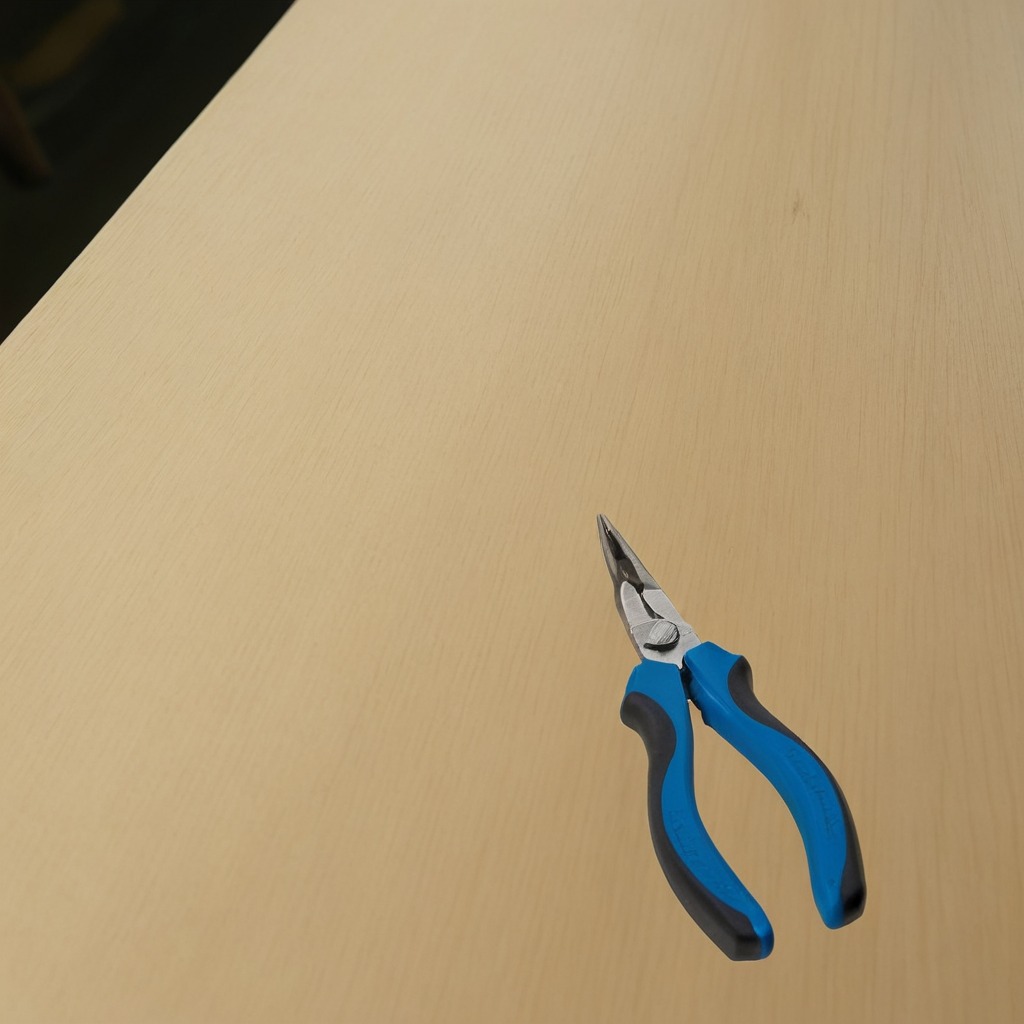
A plier lies on the plywood surface.